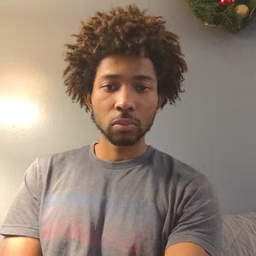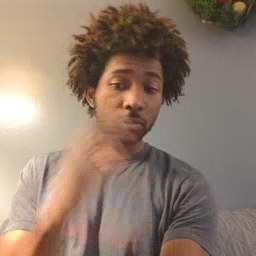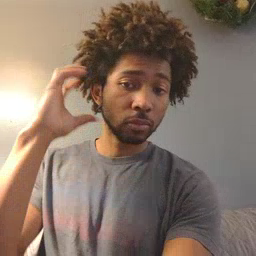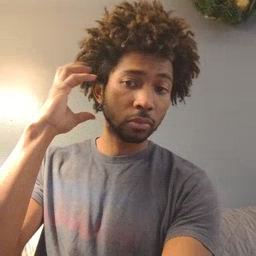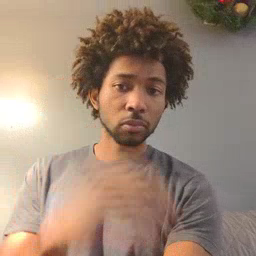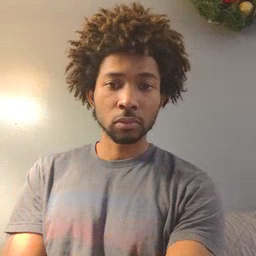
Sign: radio